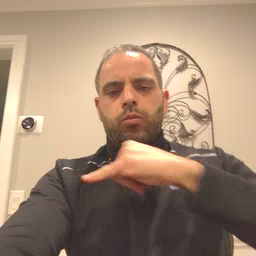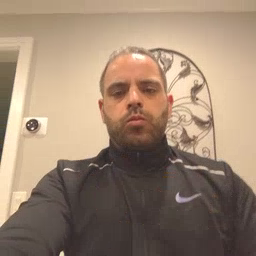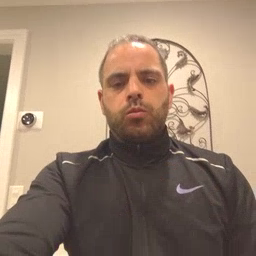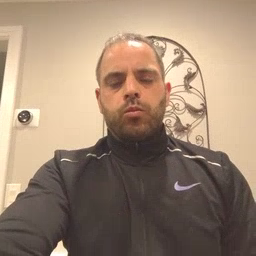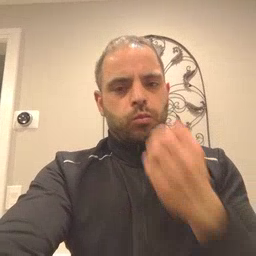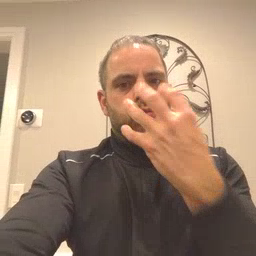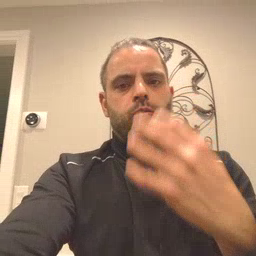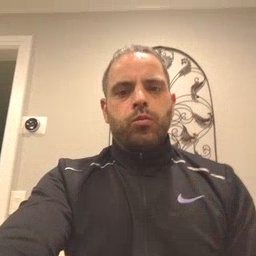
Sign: blow